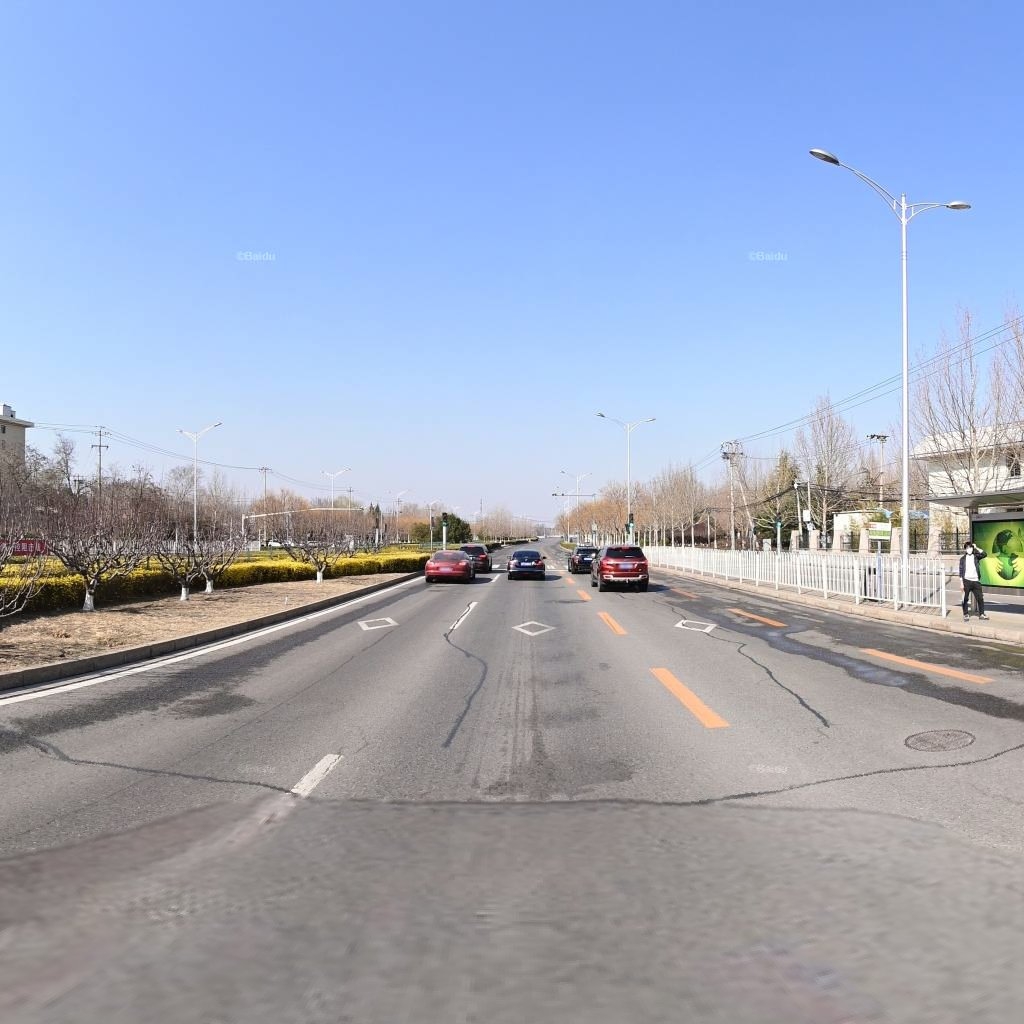
Region: Haidian
Road damage annotations: transverse patch, longitudinal patch, longitudinal patch, longitudinal patch, manhole cover, longitudinal crack